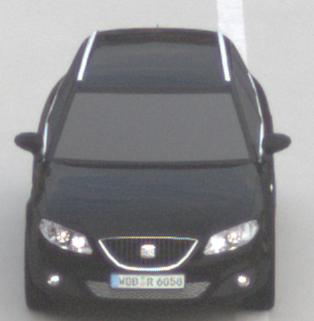
Make: SEAT
Model: Exeo ST 1.6
Detailed model: Exeo (3R) ST
Model produced from: 2010/05
Model produced until: 2010/08
Doors: 5
Color: black
Road condition: dry road
Daytime: morning or afternoon
Contrast: low contrast